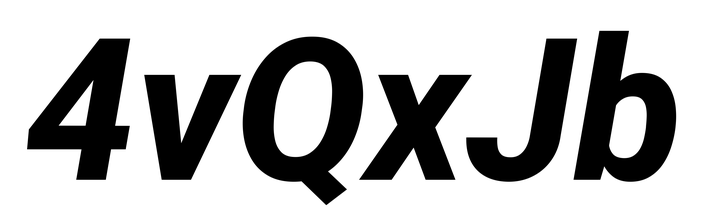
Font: Roboto-Italic_ExtraBold_Italic